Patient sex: F
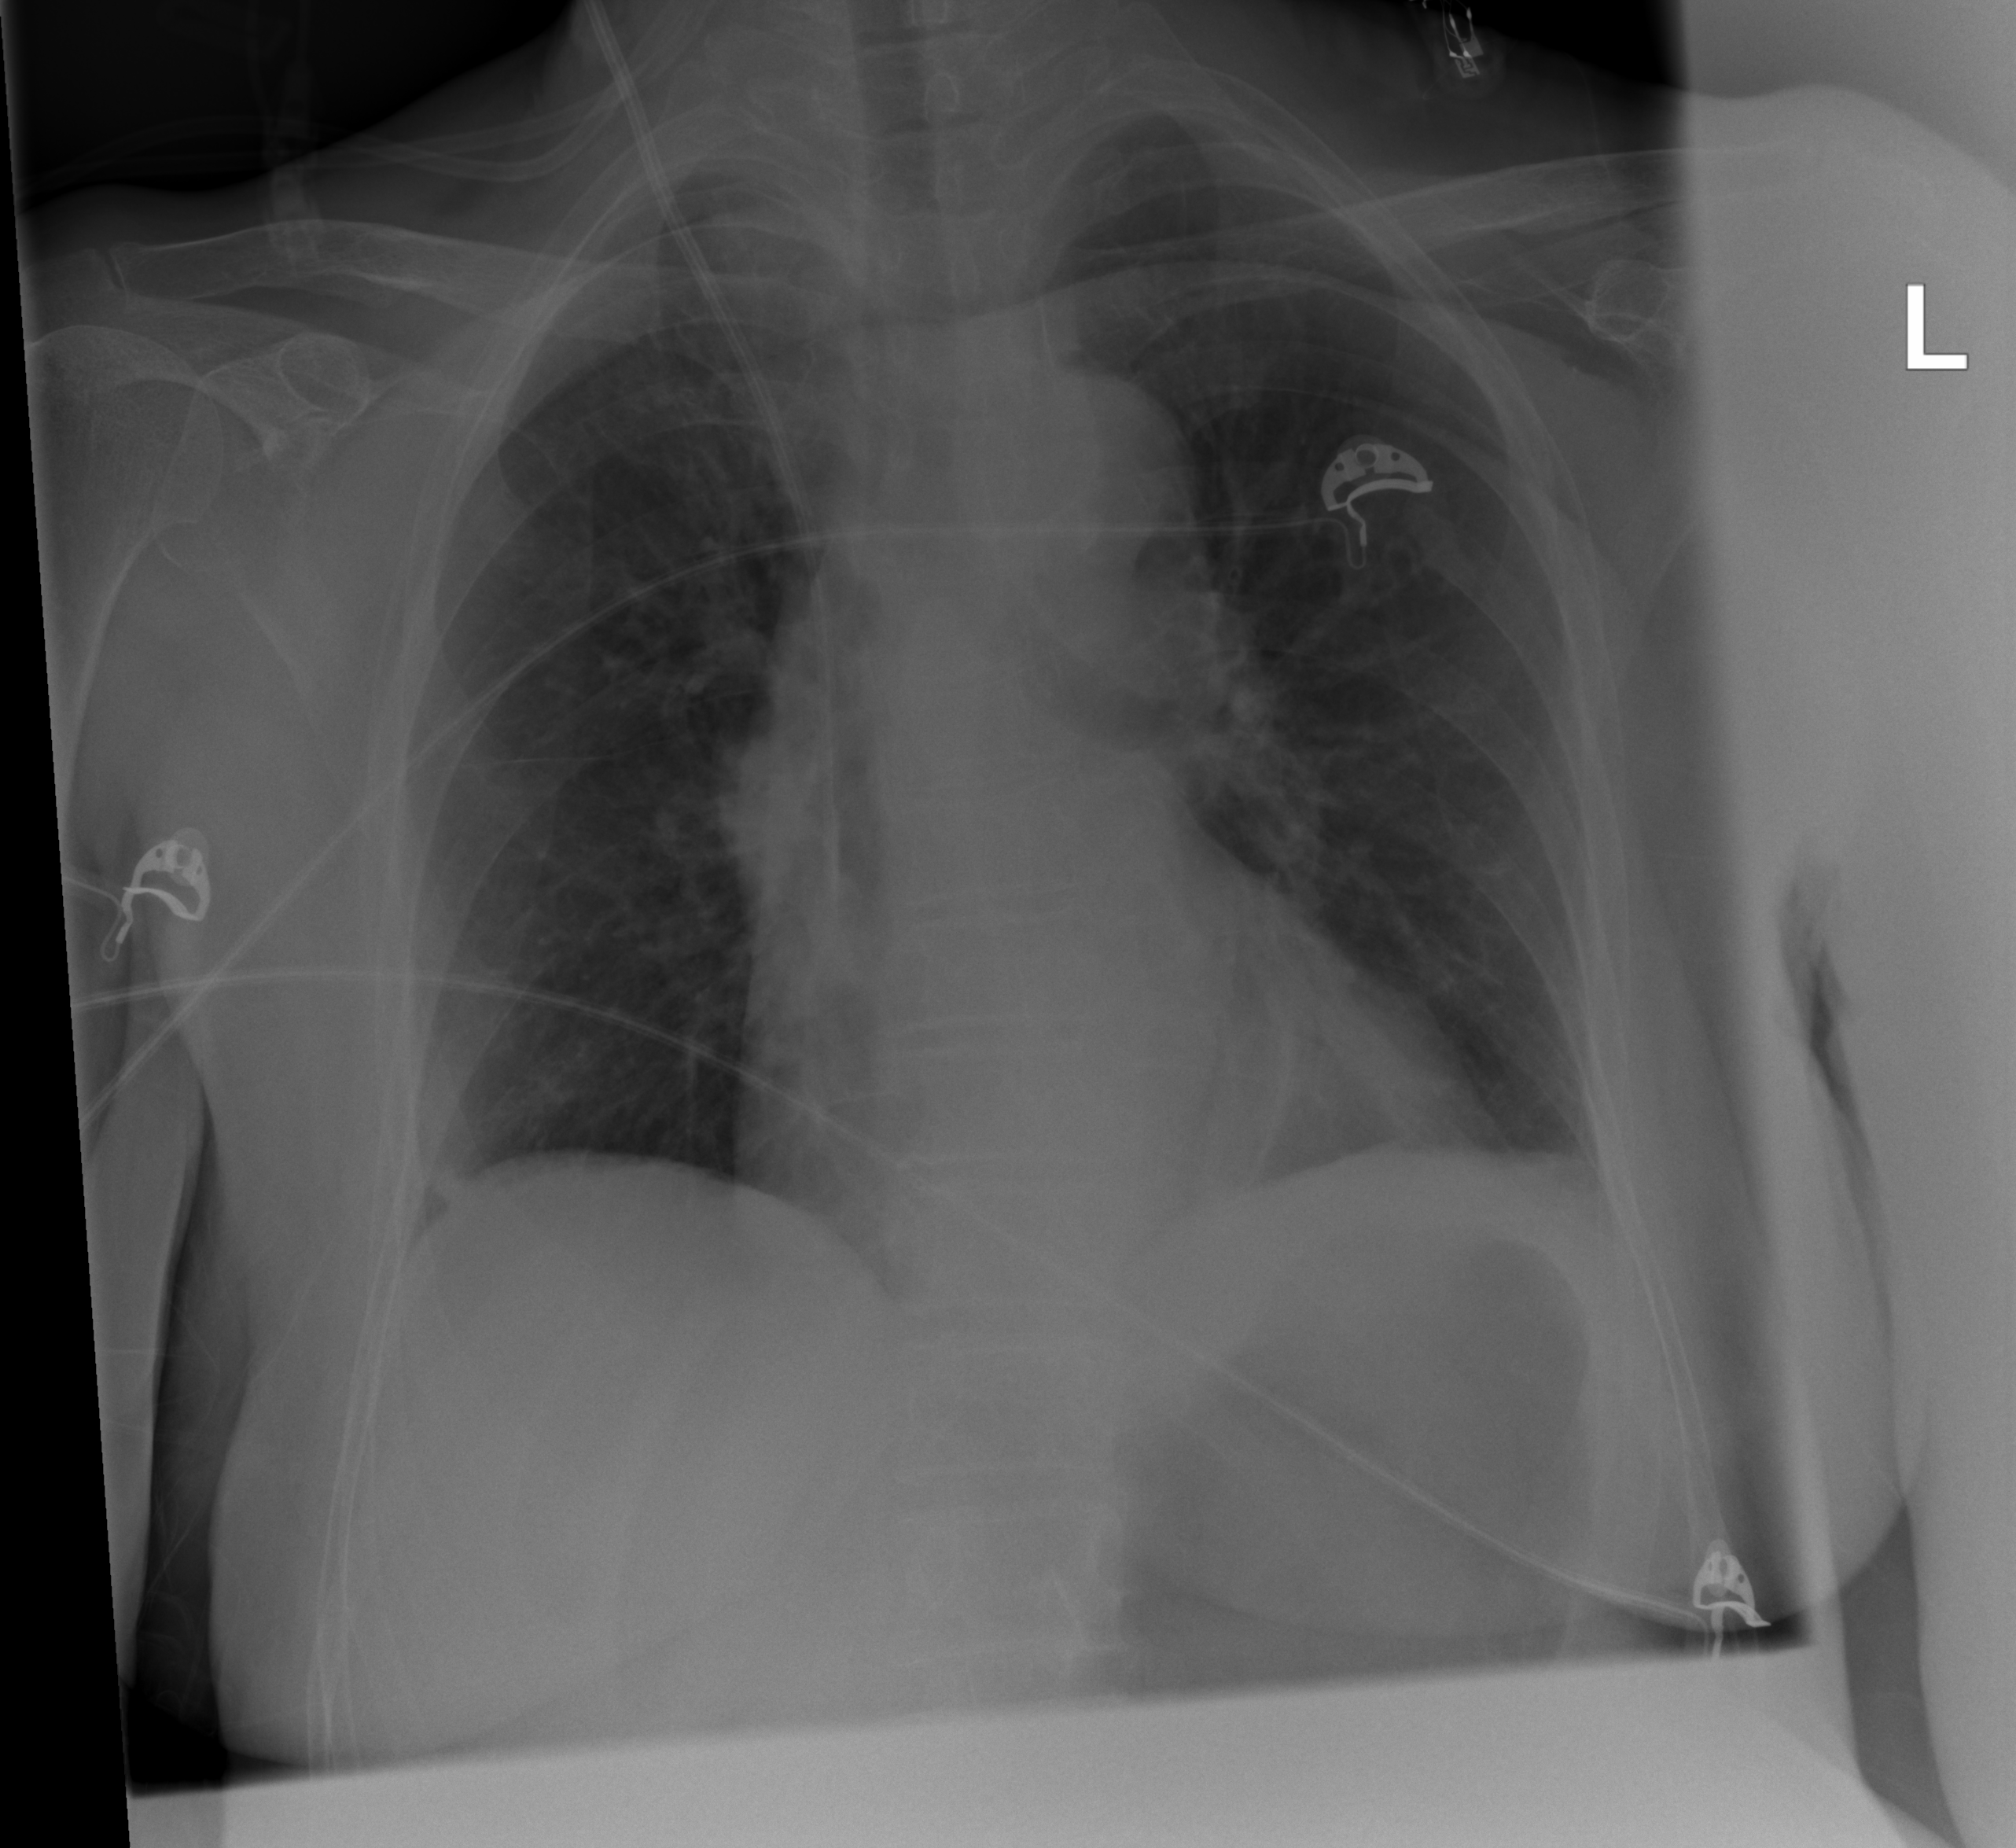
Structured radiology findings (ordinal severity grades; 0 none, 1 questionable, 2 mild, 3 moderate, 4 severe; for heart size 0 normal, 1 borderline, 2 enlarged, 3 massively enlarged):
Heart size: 1
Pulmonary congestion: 2
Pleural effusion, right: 0
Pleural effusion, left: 2
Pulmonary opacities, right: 0
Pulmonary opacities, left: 0
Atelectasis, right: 0
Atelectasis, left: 0